Question: I want to send multiple checkbox values to Firebase database. I took three Checkboxes in XML and a Button. I want to store selected checkbox text to Firebase when the Button is clicked and go to another Activity. This is my code, but it isn't working.
'''
mFirstCheckBox = findViewById(R.id.firstCheckBox);
mSecondCheckBox = findViewById(R.id.secondCheckBox);
mThirdCheckBox = findViewById(R.id.thirdCheckBox);
mDatabase = FirebaseDatabase.getInstance().getReference().child("Users");
mAuth = FirebaseAuth.getInstance();
saveButton = findViewById(R.id.saveButton);
saveButton.setOnClickListener(new View.OnClickListener() {
@Override
public void onClick(View view) {
switch (view.getId()) {
case R.id.firstCheckBox:
if(mFirstCheckBox.isChecked()) {
String user_id = mAuth.getCurrentUser().getUid();
DatabaseReference current_user_db = mDatabase.child(user_id);
current_user_db.child("1").setValue("Compiler design");
}
break;
case R.id.secondCheckBox:
if(mSecondCheckBox.isChecked()) {
String user_id = mAuth.getCurrentUser().getUid();
DatabaseReference current_user_db = mDatabase.child(user_id);
current_user_db.child("2").setValue("Operating Systems");
}
break;
case R.id.thirdCheckBox:
if(mThirdCheckBox.isChecked()) {
String user_id = mAuth.getCurrentUser().getUid();
DatabaseReference current_user_db = mDatabase.child(user_id);
current_user_db.child("3").setValue("Software Engineering");
}
break;
}
Intent interestIntent = new Intent(HomeActivity.this, InterestsActivity.class);
interestIntent.addFlags(Intent.FLAG_ACTIVITY_CLEAR_TOP);
startActivity(interestIntent);
}
});
'''
This is what I want to achieve in Firebase database, but not getting. In between 'Users' and 'Values(1,2,3)' there must be user_Id. it is missing in the diagram
because I have entered them in Firebase

Please Guide me, where I am getting wrong. Tell me any other alternative to get this done, if I am completely wrong.
Thanks in advance.
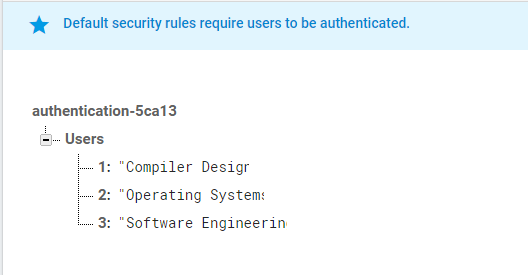
Answer: First, when you are using this 'view.getId()', you are getting the id of the button that was clicked and not the id of your checkbox that was checked. Second, there is no need to use the following line of code in each case of your switch statement:
'''
String user_id = mAuth.getCurrentUser().getUid();
'''
It is enough to be used only once. In fact, there is no need to use a switch statement at all. Your code should look like this:
'''
saveButton.setOnClickListener(new View.OnClickListener() {
@Override
public void onClick(View view) {
String user_id = mAuth.getCurrentUser().getUid();
DatabaseReference current_user_db = mDatabase.child(user_id);
if(mFirstCheckBox.isChecked()) {
current_user_db.child("1").setValue("Compiler design");
}
if(mSecondCheckBox.isChecked()) {
current_user_db.child("2").setValue("Operating Systems");
}
if(mThirdCheckBox.isChecked()) {
current_user_db.child("3").setValue("Software Engineering");
}
Intent interestIntent = new Intent(HomeActivity.this, InterestsActivity.class);
interestIntent.addFlags(Intent.FLAG_ACTIVITY_CLEAR_TOP);
startActivity(interestIntent);
}
});
'''